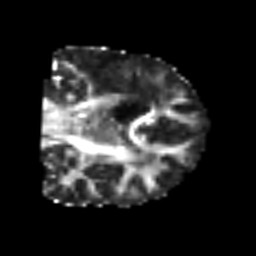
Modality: FA
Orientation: coronal
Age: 50
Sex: male
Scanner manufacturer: siemens
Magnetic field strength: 3 T
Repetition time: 6.1 s
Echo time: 0.101 s